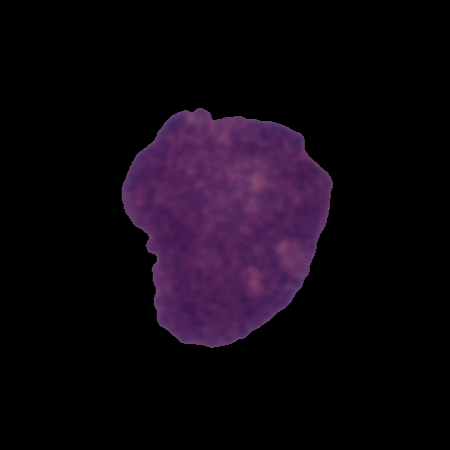
Label: cancer